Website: crate-barrel
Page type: payment
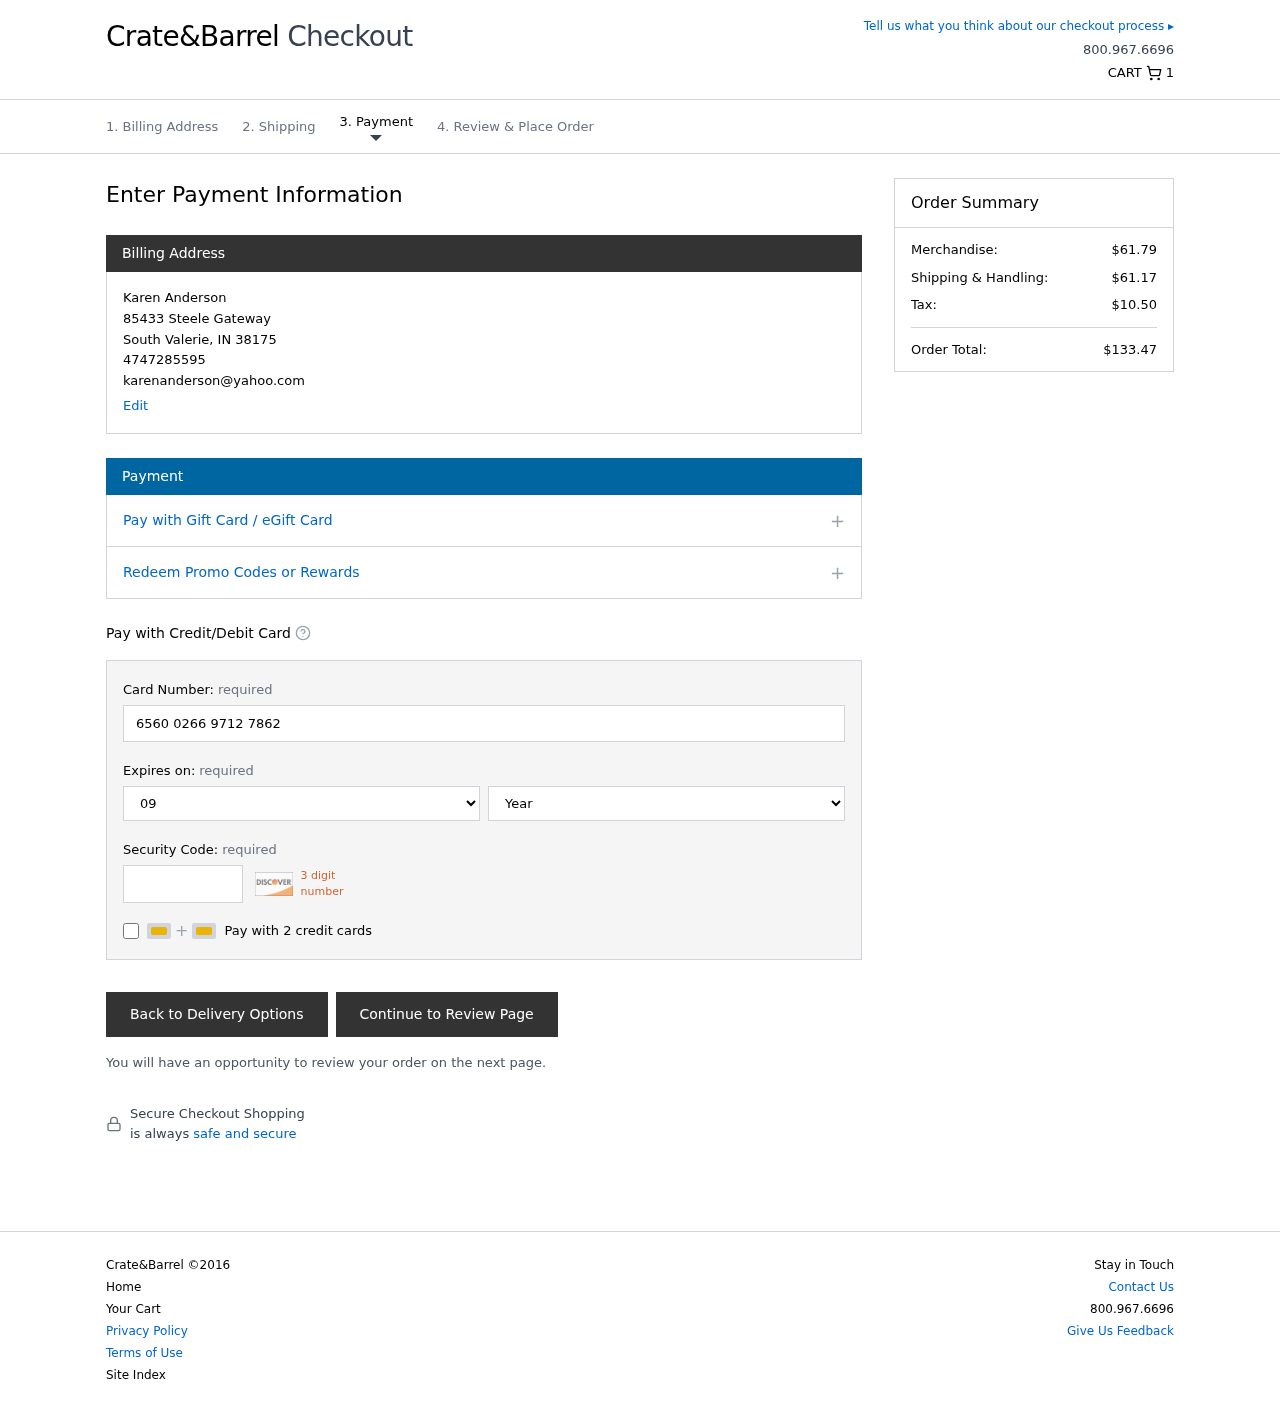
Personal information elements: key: PII_CARD_CVV
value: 440
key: PII_CARD_EXPIRY_MONTH
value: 09
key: PII_CARD_EXPIRY_YEAR
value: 28
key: PII_CARD_NUMBER
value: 6560 0266 9712 7862
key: PII_CITY
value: South Valerie
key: PII_EMAIL
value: karenanderson@yahoo.com
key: PII_FULLNAME
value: Karen Anderson
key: PII_PHONE
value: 4747285595
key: PII_POSTCODE
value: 38175
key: PII_STATE_ABBR
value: IN
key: PII_STREET
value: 85433 Steele Gateway
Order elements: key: ORDER_NUM_ITEMS
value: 1
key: ORDER_SUBTOTAL
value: $61.79
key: ORDER_SHIPPING_COST
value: $61.17
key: ORDER_TAX
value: $10.50
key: ORDER_TOTAL
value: $133.47